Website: apple-inc
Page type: customer-info-address
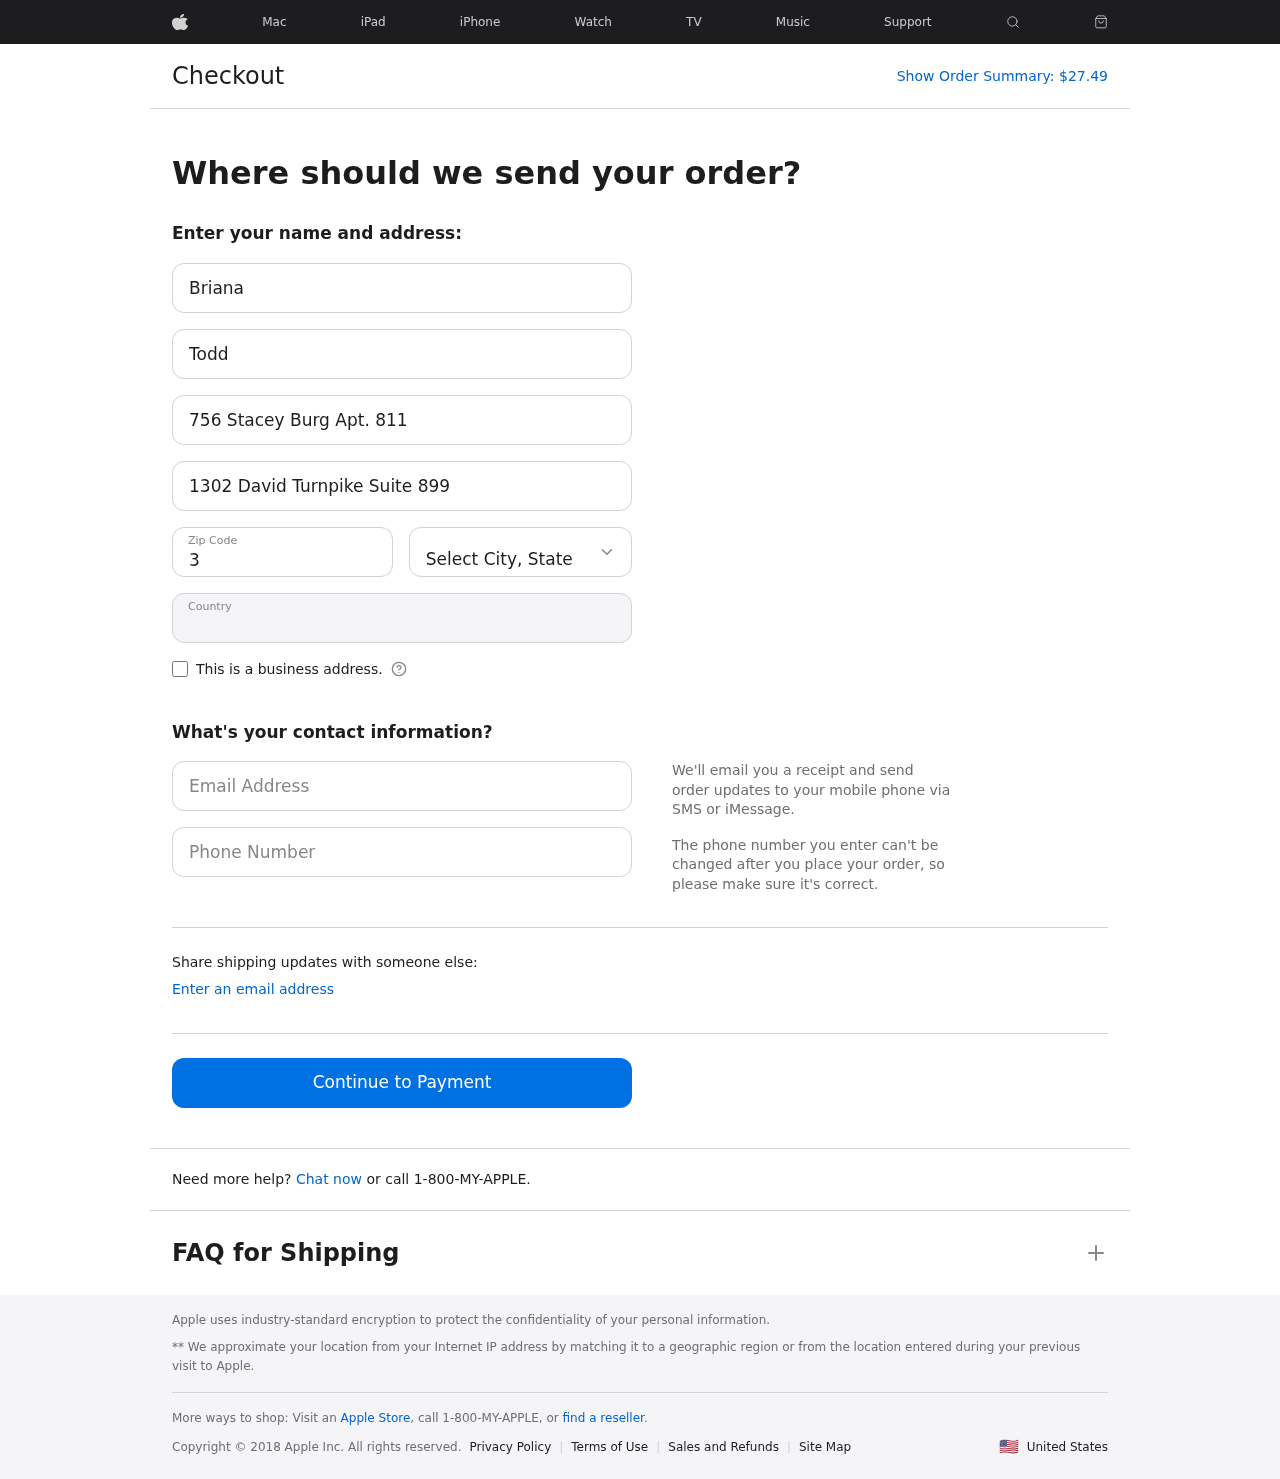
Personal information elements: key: PII_CITY_STATE
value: East Monica, GU
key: PII_COUNTRY
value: United States
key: PII_EMAIL
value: briana_todd@gmail.com
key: PII_FIRSTNAME
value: Briana
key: PII_LASTNAME
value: Todd
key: PII_PHONE
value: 3366231243
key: PII_POSTCODE
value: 35480
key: PII_STREET
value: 756 Stacey Burg Apt. 811
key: PII_STREET2
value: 1302 David Turnpike Suite 899
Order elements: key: ORDER_TOTAL
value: $27.49